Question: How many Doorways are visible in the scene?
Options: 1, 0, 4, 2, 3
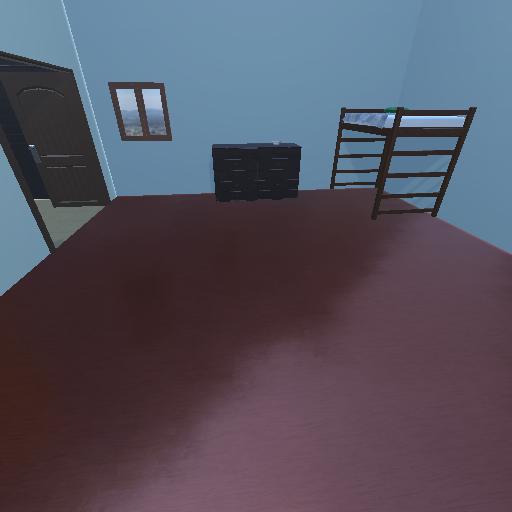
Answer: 1